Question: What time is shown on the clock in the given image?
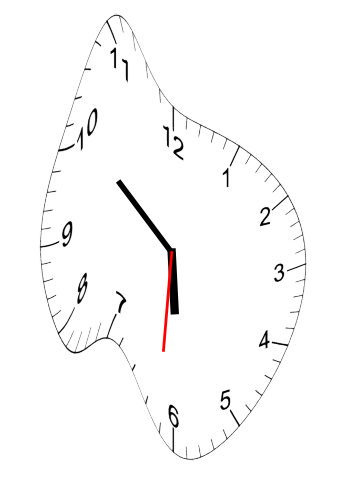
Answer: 05:51:31